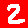
Digit: 2